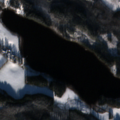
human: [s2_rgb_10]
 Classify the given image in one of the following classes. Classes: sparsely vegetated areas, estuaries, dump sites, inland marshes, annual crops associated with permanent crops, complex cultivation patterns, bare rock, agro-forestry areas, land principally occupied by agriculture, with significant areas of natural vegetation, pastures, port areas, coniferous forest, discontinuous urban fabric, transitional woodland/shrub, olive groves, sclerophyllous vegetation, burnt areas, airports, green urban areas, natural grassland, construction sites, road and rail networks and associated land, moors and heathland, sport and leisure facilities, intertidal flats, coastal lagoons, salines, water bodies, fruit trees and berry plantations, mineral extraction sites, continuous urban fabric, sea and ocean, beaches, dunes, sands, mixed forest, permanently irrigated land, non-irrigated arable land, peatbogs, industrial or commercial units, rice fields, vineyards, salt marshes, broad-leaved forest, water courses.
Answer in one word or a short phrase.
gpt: non-irrigated arable land, land principally occupied by agriculture, with significant areas of natural vegetation, coniferous forest, mixed forest, water bodies